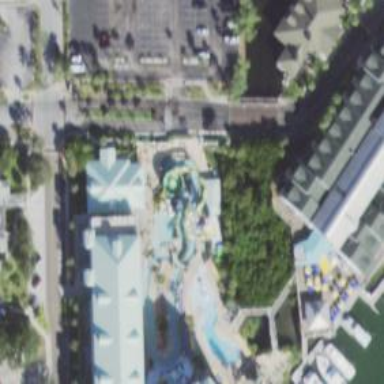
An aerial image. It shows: Water park.